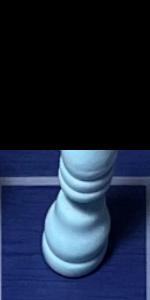
Label: Bishop_White